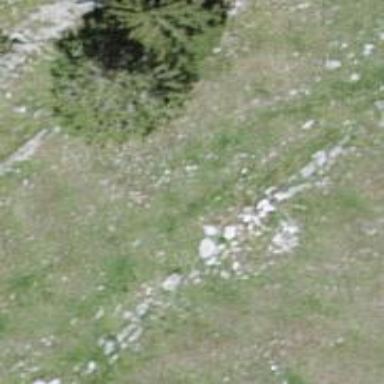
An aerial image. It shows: Needle-leaved tree in natural setting.